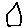
Label: house